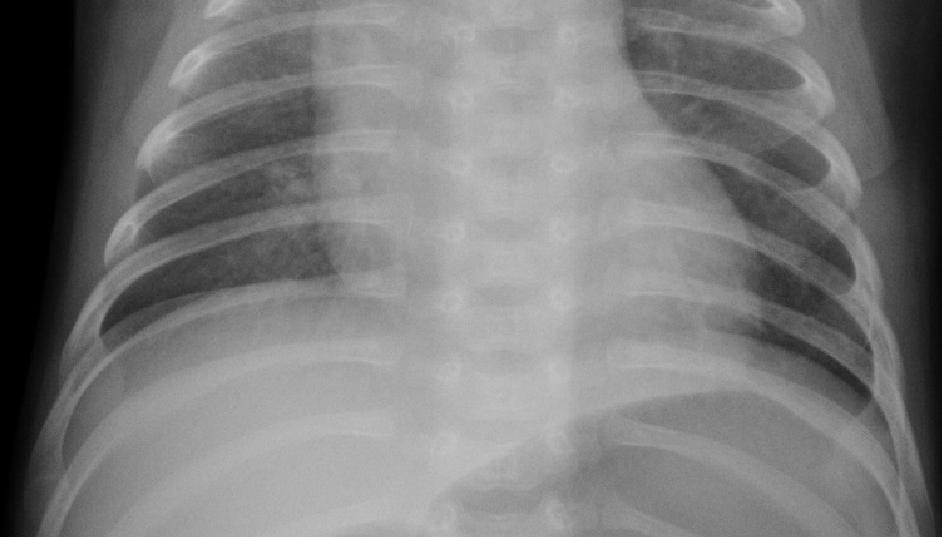
Diagnosis: PNEUMONIA